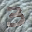
Label: 3